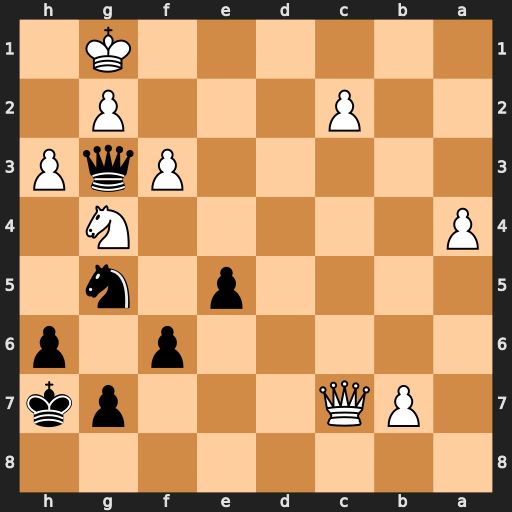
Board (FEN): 8/1PQ3pk/5p1p/4p1n1/P5N1/5PqP/2P3P1/6K1
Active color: b
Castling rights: -
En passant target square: -
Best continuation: Nxf3+ Kh1 Qe1#